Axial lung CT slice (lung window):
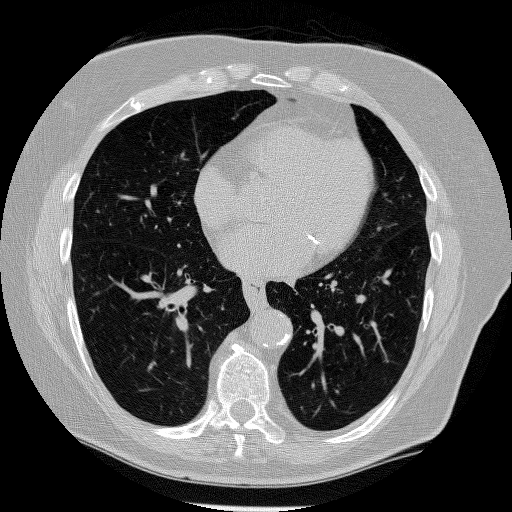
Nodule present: no